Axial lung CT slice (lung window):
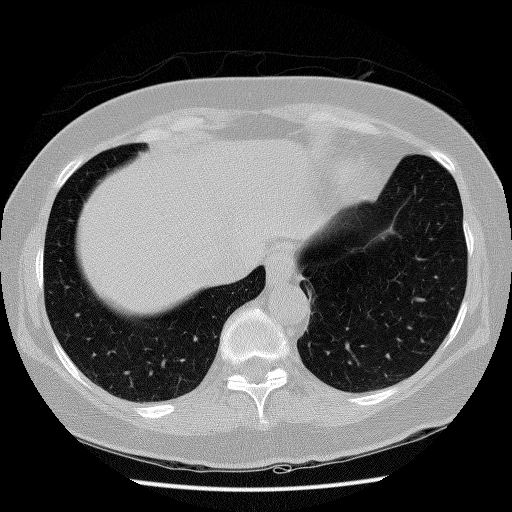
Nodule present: no